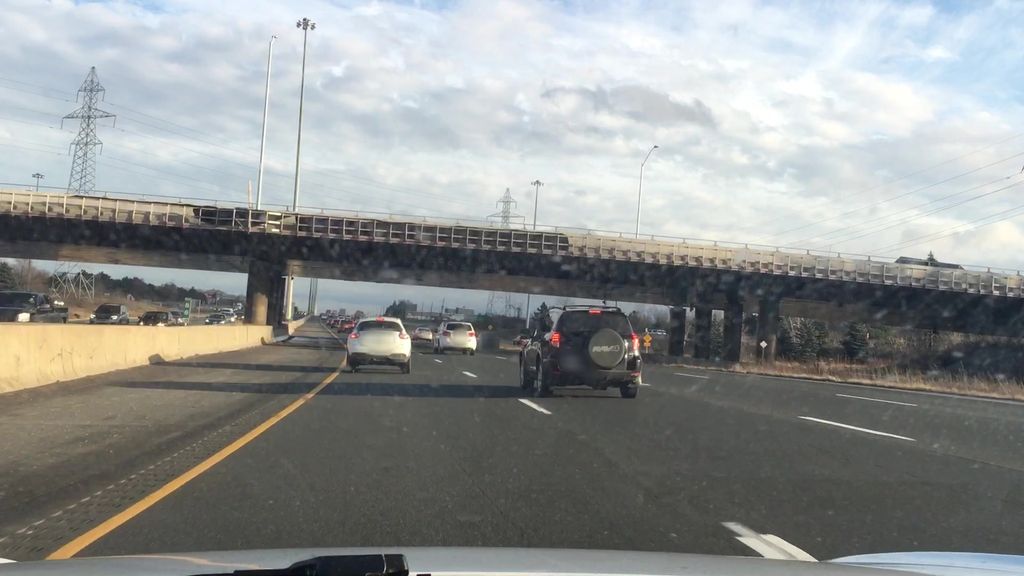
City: hamilton